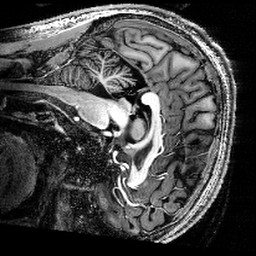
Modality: T1w
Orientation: sagittal
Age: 25
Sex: male
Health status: healthy
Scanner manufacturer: siemens
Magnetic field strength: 9.4 T
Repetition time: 6 s
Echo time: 0.0023 s